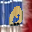
Label: 0